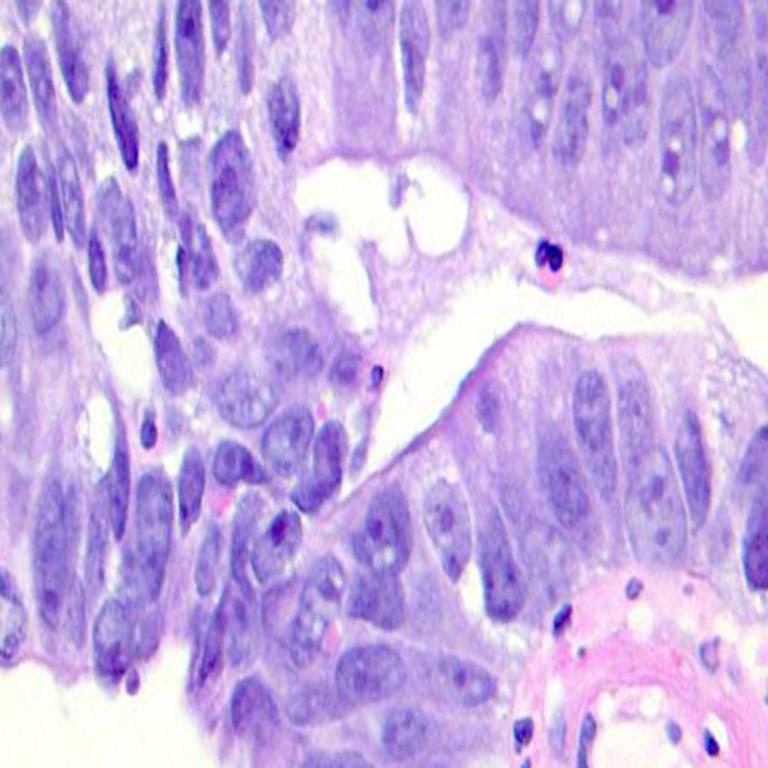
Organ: colon
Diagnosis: adenocarcinomas